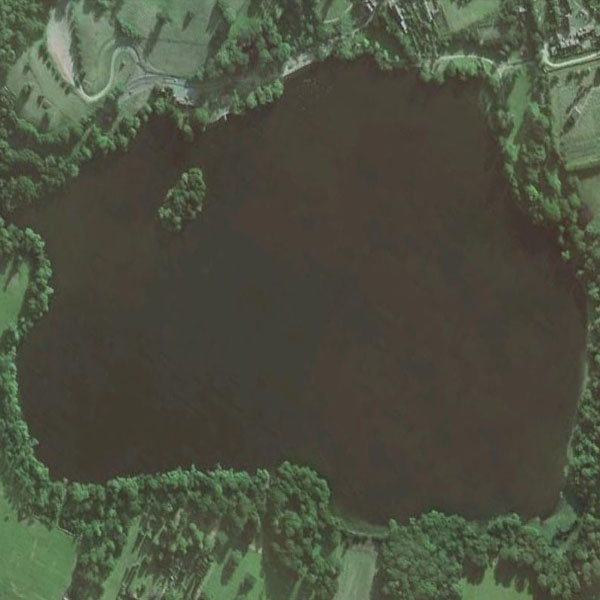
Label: Pond